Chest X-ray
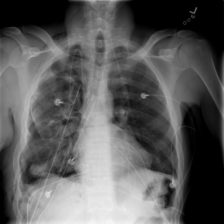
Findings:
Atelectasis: positive
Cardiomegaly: negative
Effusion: negative
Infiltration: negative
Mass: positive
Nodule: negative
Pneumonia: negative
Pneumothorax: positive
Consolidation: negative
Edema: negative
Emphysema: positive
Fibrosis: negative
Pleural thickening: negative
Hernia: negative